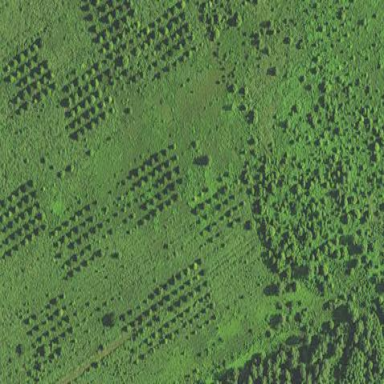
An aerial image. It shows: Forest with broadleaved trees that are deciduous.